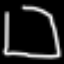
Label: square